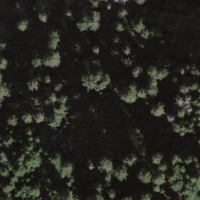
EUNIS habitat code: 43
Species observed at this site:
Rhododendron ferrugineum